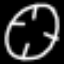
Label: clock